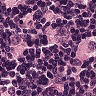
Metastatic tissue present: yes